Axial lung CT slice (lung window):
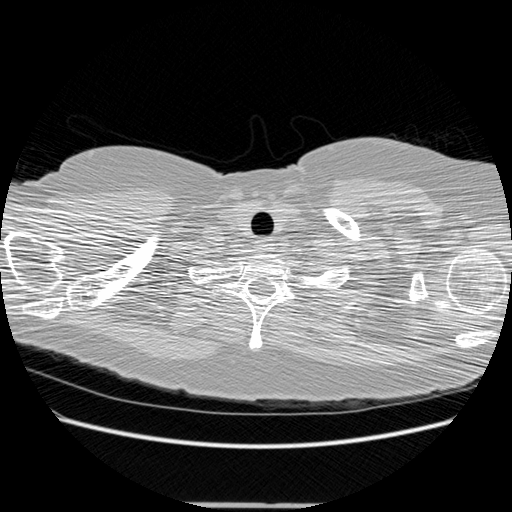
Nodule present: no